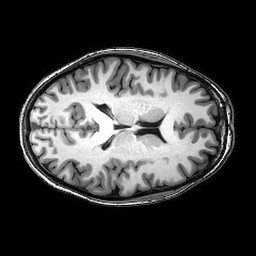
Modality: T1w
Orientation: axial
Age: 36
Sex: female
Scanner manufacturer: philips
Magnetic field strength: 3 T
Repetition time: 0.008274 s
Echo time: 0.0038 s